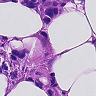
Metastatic tissue present: yes